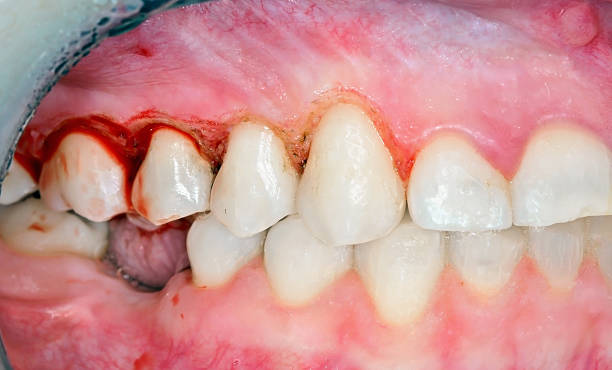
Condition: Gingivitis